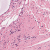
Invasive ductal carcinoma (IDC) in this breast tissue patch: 0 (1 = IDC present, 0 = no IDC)